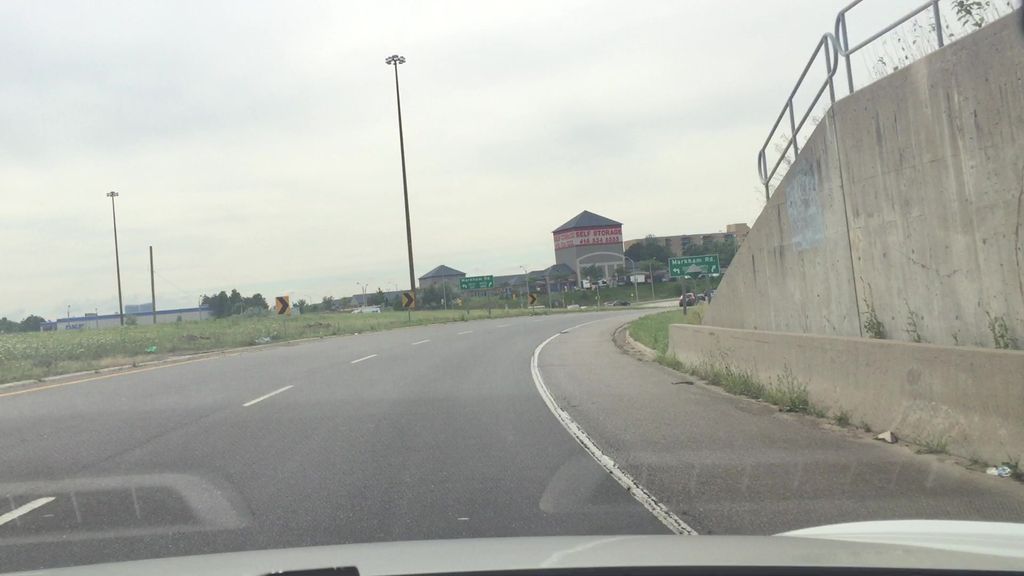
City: toronto